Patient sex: F
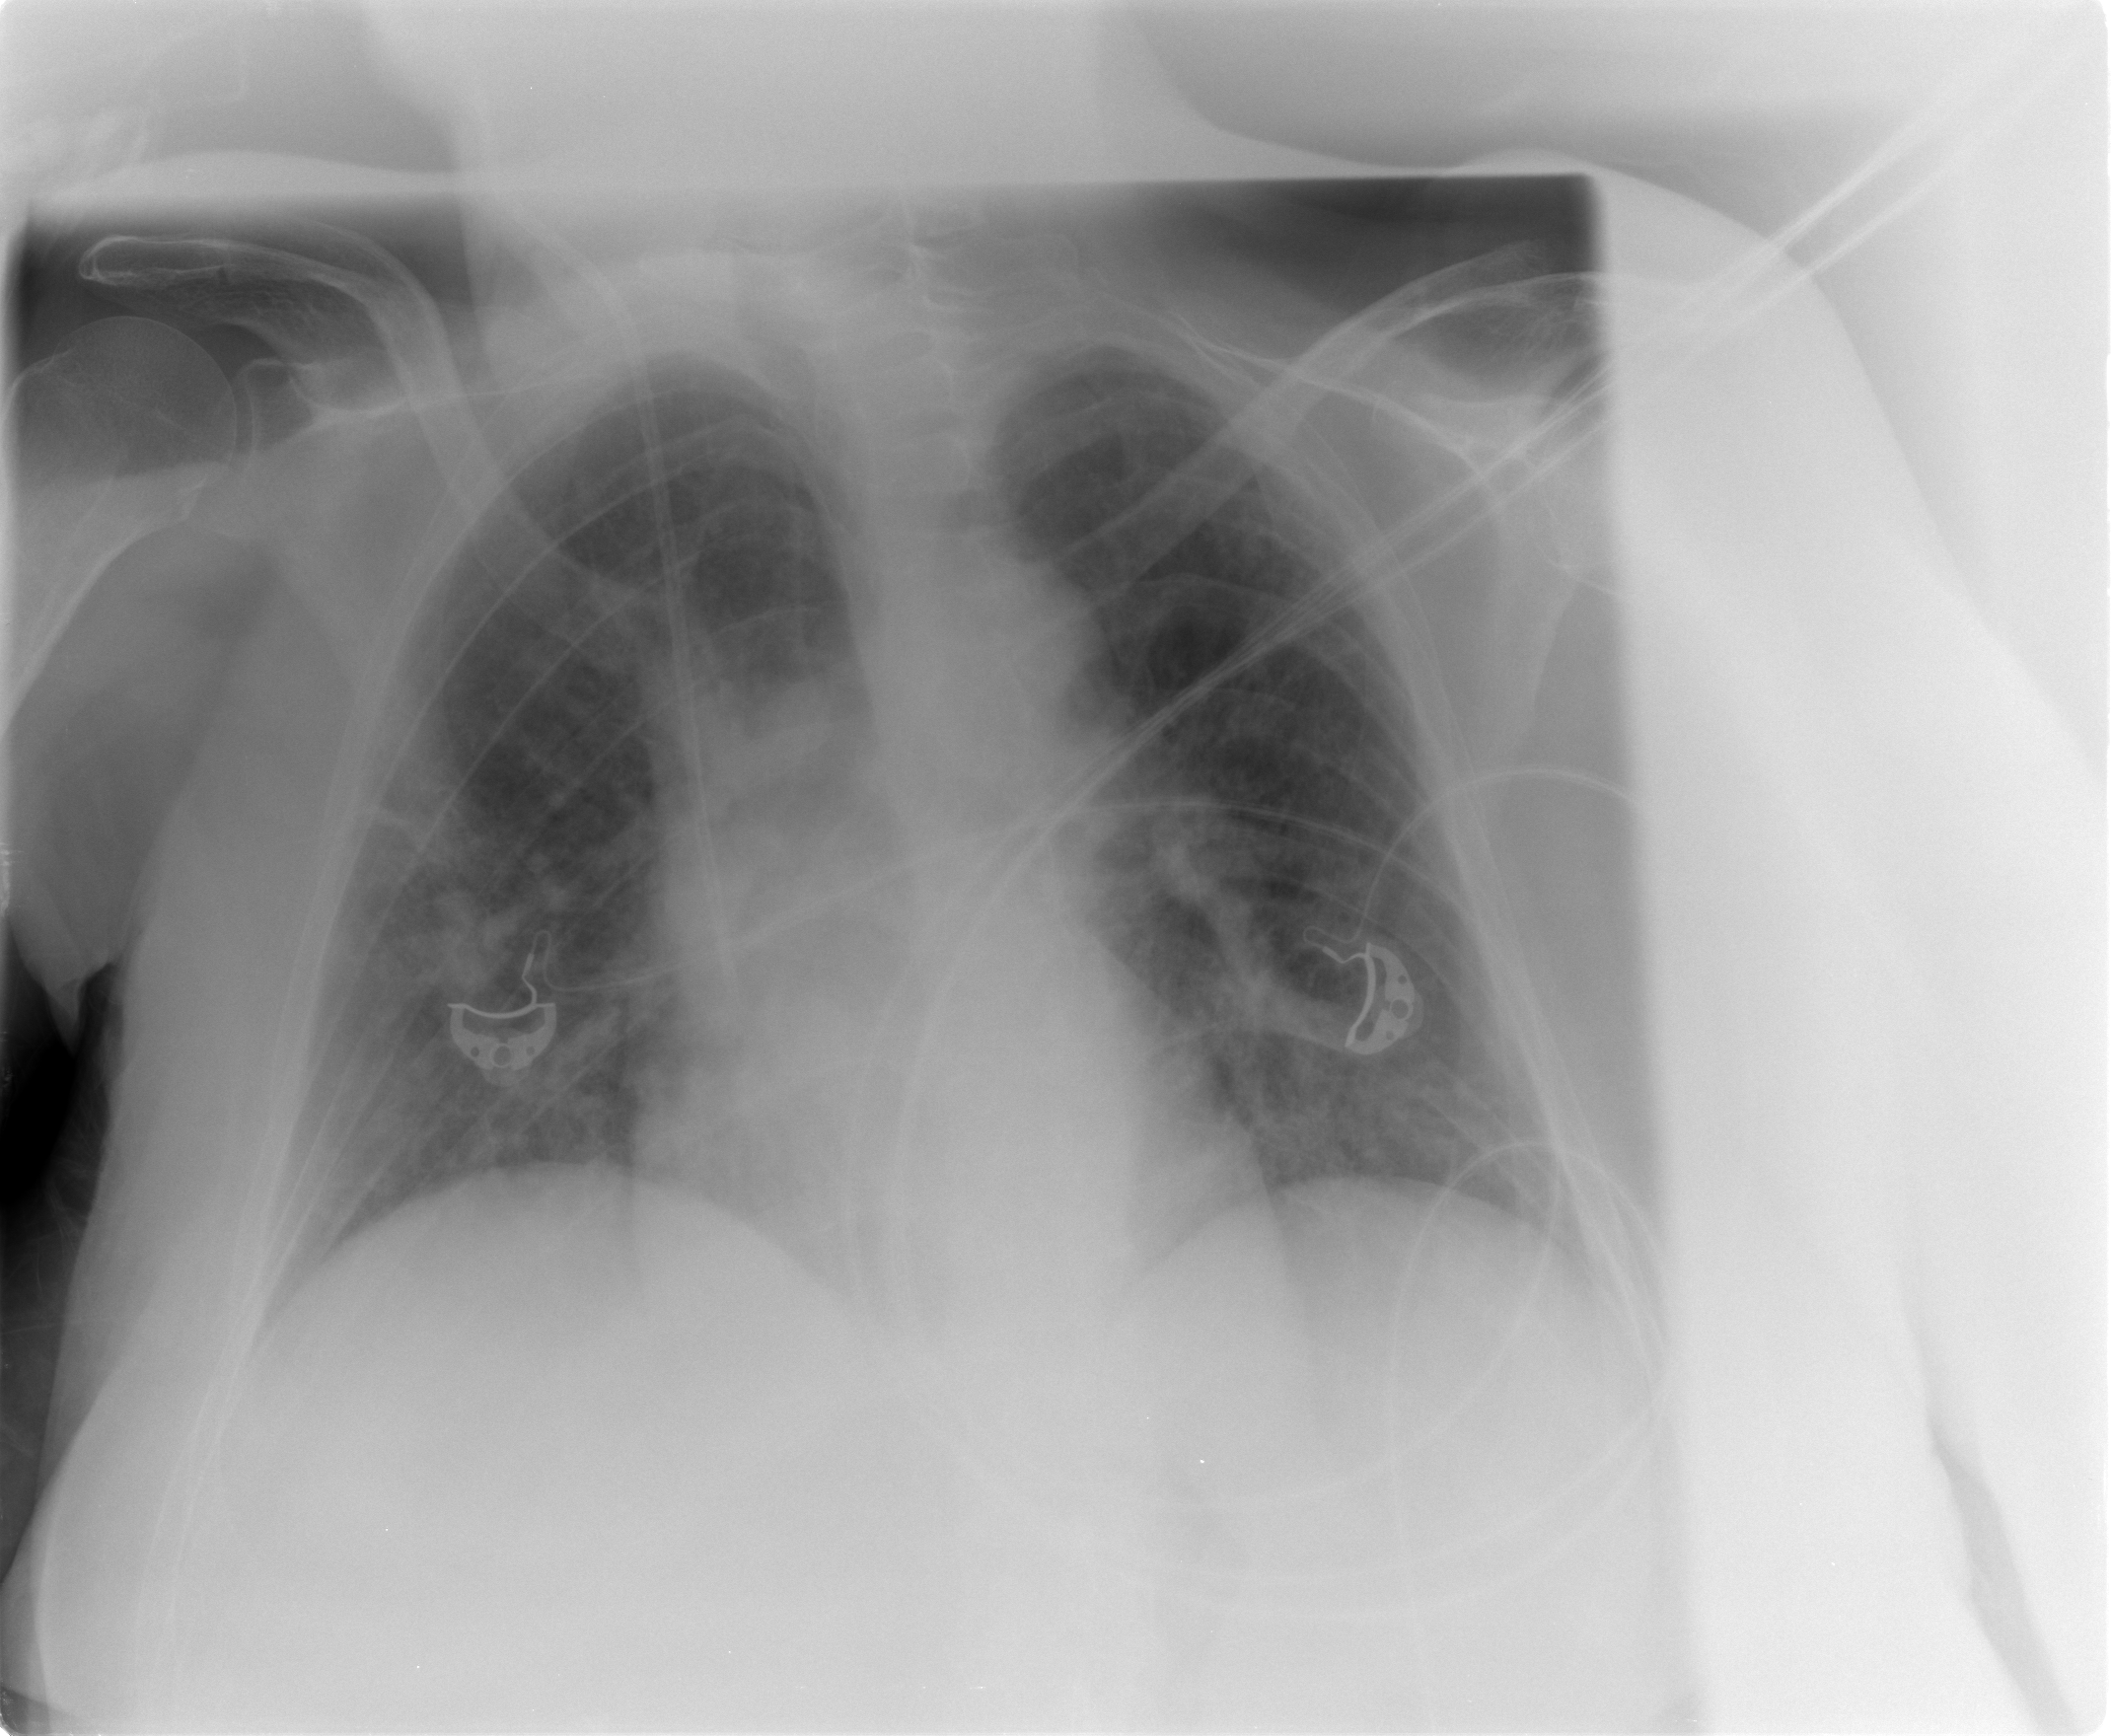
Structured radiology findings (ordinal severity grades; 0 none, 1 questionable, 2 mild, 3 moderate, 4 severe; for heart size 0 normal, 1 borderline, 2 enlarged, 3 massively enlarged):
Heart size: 0
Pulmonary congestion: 2
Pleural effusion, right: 0
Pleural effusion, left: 0
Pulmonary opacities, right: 2
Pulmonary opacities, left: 2
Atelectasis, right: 2
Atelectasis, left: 0